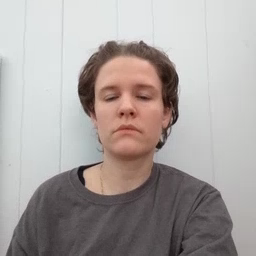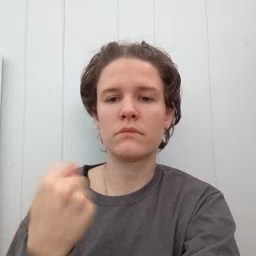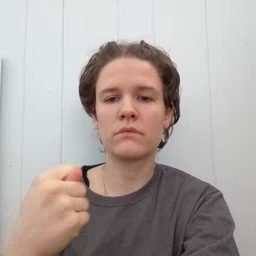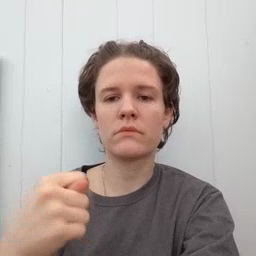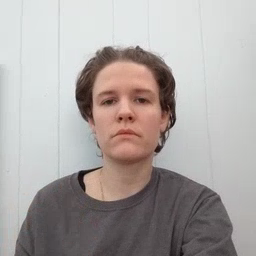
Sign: toy